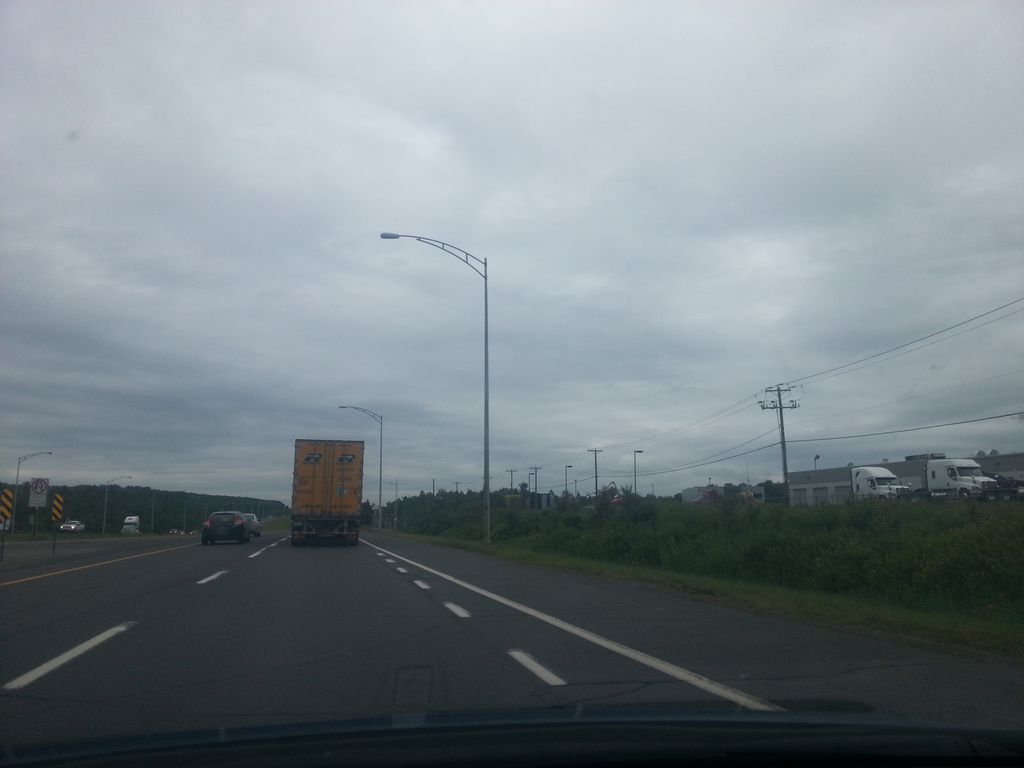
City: quebec_city